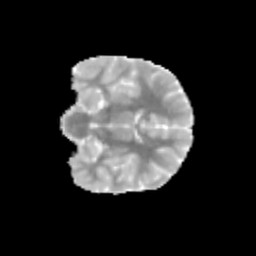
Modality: MD
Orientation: coronal
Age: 9
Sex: female
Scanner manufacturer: siemens
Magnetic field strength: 3 T
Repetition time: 3.8 s
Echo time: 0.07 s